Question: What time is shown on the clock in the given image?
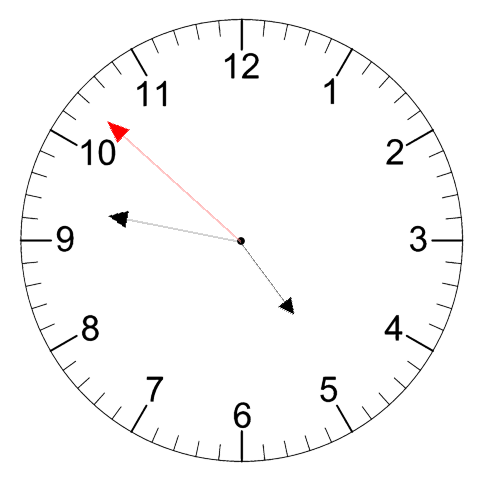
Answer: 04:46:52